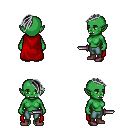
a pixel art fantasy rpg character, female body template, orc, green skin, red cape, teal pants, gray long mohawk hairstyle, maroon shoes, dagger, four views (front, back, left, right), 2x2 character sprite sheet, small pixel art, hard edges, no anti-aliasing